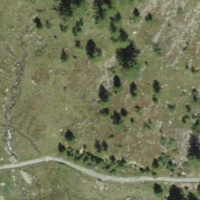
EUNIS habitat code: 23
Species observed at this site:
Aporia crataegi
Aricia artaxerxes
Euphrasia alpina
Parnassia palustris
Melitaea didyma
Boloria titania